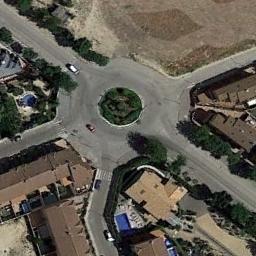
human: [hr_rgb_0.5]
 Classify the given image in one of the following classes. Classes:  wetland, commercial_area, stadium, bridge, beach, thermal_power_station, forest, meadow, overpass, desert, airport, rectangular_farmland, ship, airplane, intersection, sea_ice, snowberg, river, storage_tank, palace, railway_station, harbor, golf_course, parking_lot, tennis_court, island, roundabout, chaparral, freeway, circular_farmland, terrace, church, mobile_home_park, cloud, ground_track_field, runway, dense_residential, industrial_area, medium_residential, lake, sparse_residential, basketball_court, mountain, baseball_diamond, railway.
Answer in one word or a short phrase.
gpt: roundabout